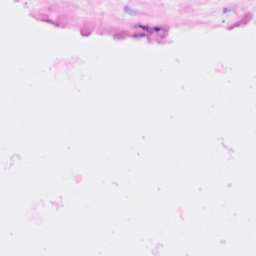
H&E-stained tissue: Breast